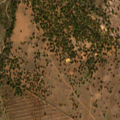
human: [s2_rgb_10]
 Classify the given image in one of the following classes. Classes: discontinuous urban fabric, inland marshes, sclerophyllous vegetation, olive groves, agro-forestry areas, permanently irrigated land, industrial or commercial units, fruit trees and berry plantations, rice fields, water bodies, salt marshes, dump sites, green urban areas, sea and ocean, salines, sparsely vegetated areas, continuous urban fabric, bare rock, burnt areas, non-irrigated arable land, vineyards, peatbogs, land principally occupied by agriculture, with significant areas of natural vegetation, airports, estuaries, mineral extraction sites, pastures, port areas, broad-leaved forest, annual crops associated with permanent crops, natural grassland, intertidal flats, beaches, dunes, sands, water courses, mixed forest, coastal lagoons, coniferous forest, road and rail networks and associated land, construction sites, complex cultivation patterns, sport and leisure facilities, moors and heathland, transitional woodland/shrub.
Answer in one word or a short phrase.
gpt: agro-forestry areas, broad-leaved forest, transitional woodland/shrub